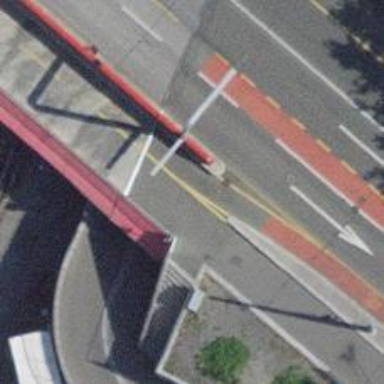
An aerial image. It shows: Path on bridge with asphalt footway surface and concrete cycleway.